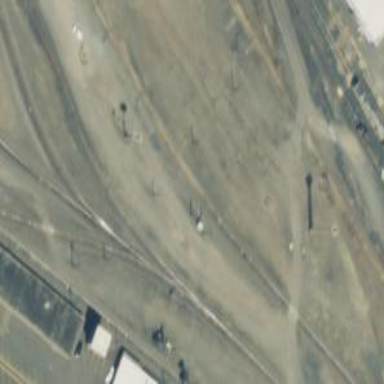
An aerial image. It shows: Railway yard.